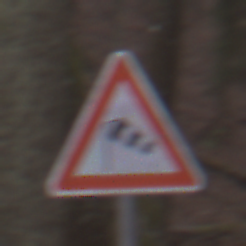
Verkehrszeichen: SeitenwindVonLinks
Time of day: Midday
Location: Outdoor (Nature)
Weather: Overcast
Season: Autumn
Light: Natural